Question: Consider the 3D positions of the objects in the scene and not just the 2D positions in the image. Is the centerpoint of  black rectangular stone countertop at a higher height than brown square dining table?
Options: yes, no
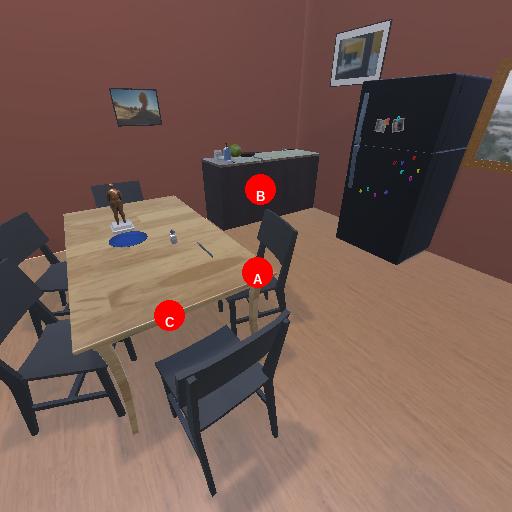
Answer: yes